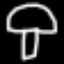
Label: mushroom